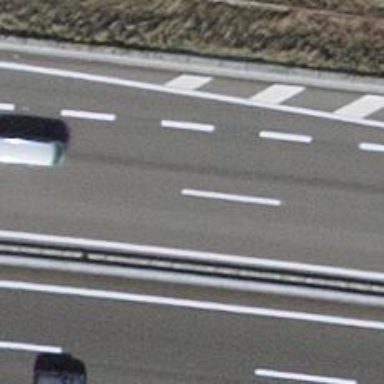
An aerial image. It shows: Motorway junction.